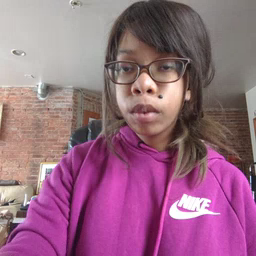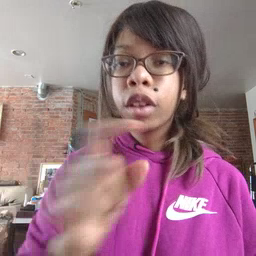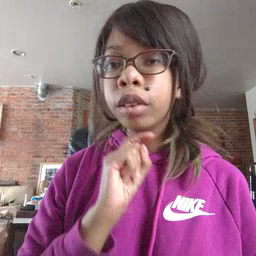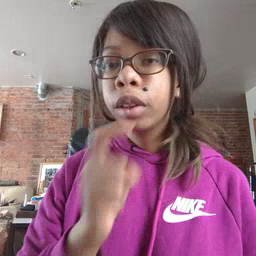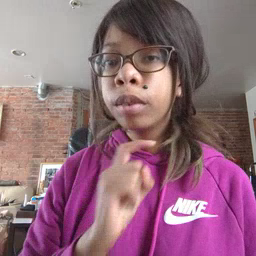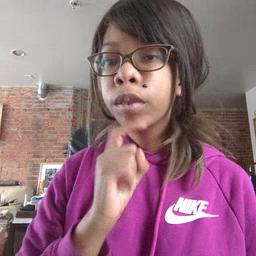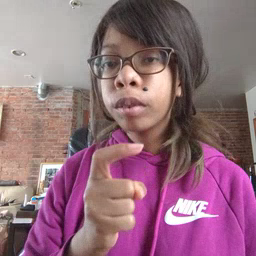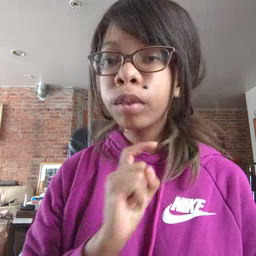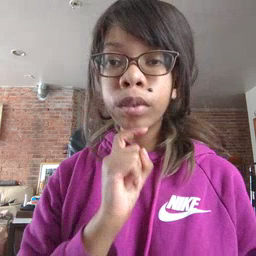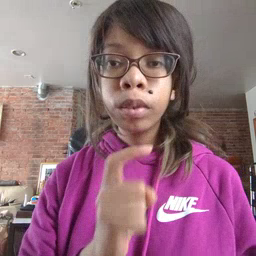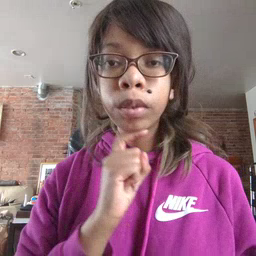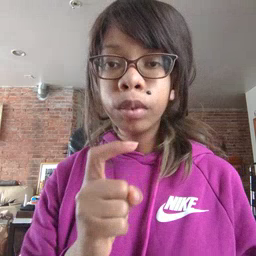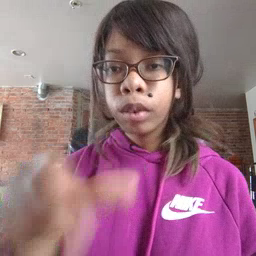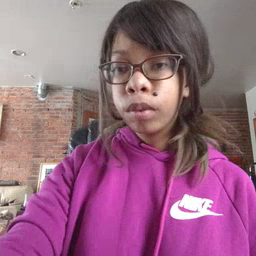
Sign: garbage